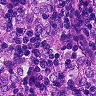
Metastatic tissue present: yes